Interaction volume radius: 10 \u00c5
Interaction volume height: 15 \u00c5
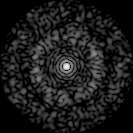
Disorder parameter: 0.807